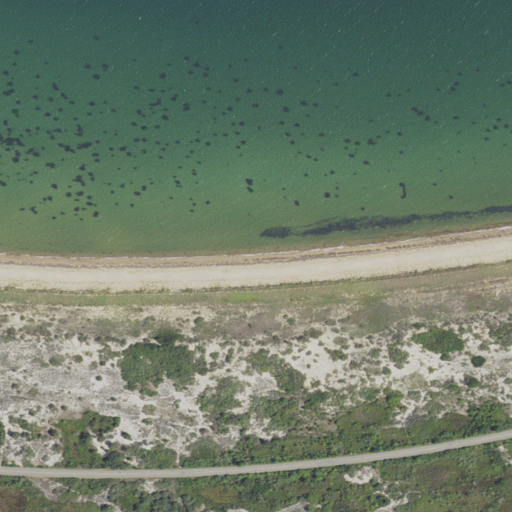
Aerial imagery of island in Massachusetts named Edys Island containing open water, barren land, medium intensity development, low intensity development, grassland, herbaceous wetlands, and woody wetlands